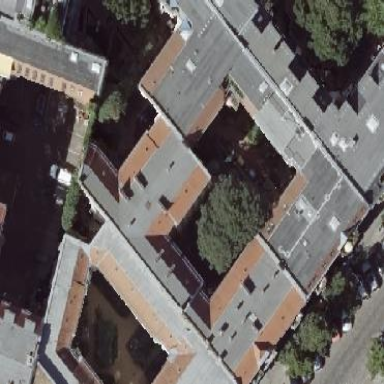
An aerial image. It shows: Residential building with unique double saltbox roof shape.